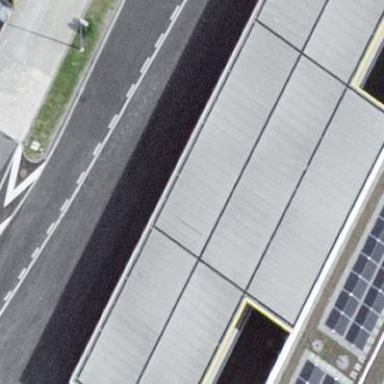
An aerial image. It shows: Fuel amenity located on the roof of building.